Question: Friends- I am looking for some code logic / free tools. for following requirements.
I need to add/drag image from a folder structure(left frame) to the the central frame of a webpage.
I am saying images as a blocks.
Please help me on this.
Attaching a rough picture for the reference.

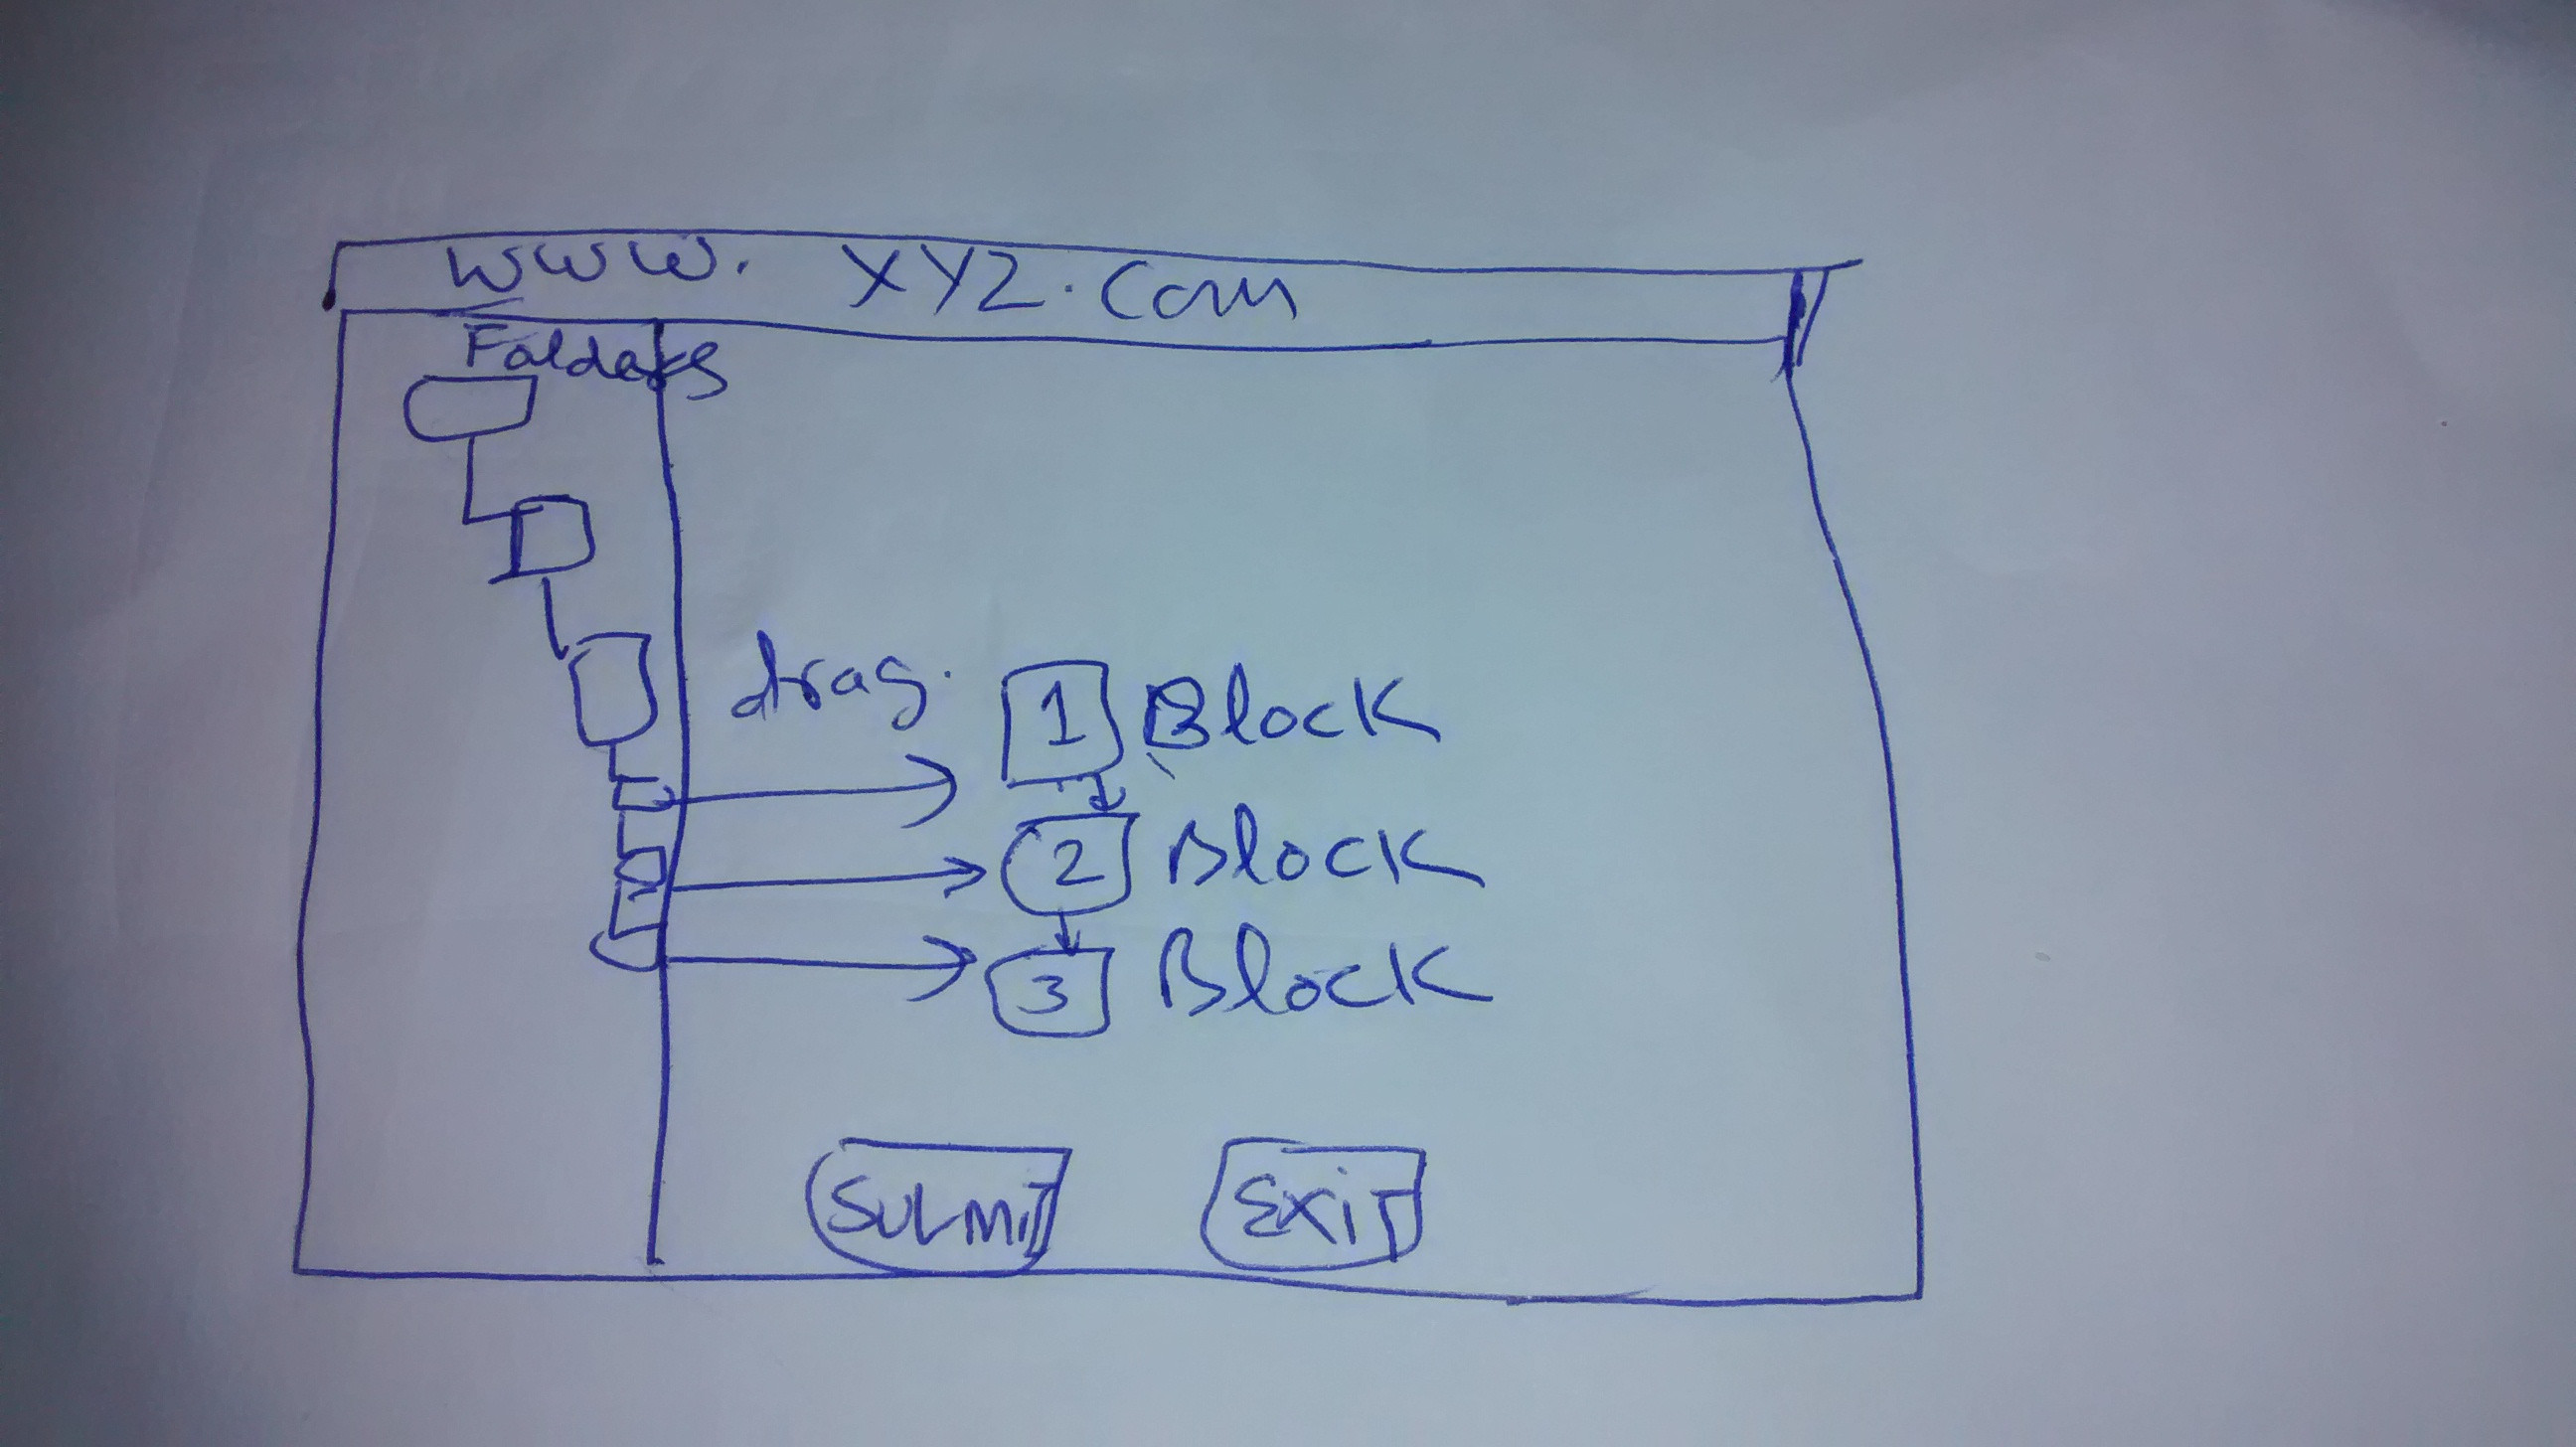
Answer: You can do this using HTML5 by using the following functions. But if you are not using HTML5 then you have to achieve the effect using jquery or javascript[quite complex].
I will explain all the 3 ways and provide link for implementation examples.
If you want to drag an element, you need to set the 'draggable=true' atttribute for that element, also provide 'dragstart event listener'.
<URL>
<URL>
The same effect can be achieved with jquery very easily all you have to do is call 'dragable' function on the element.
<URL> [click on view source to see code]
In javascript it will be done using mouse events and clicks
<URL>